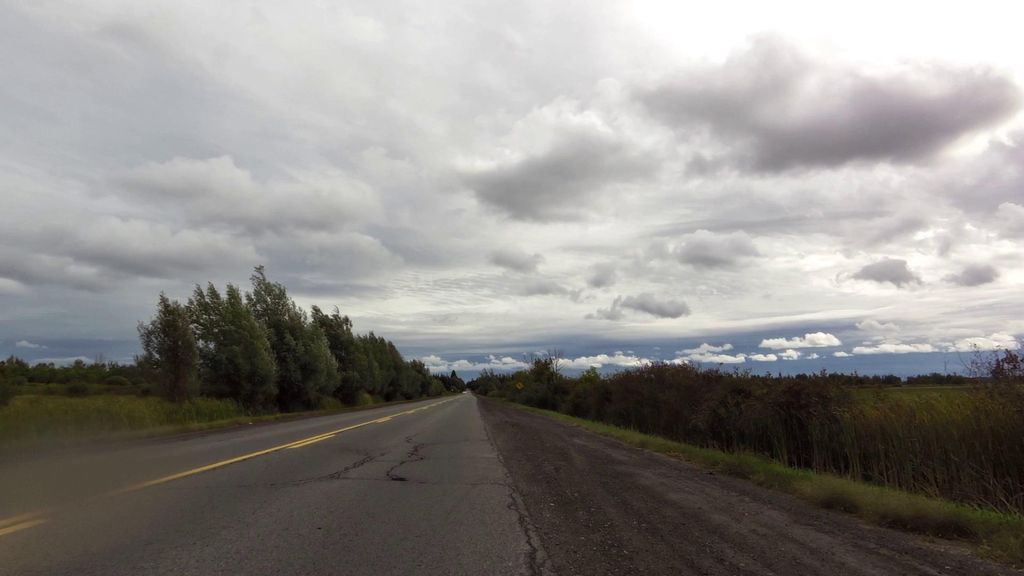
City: ottawa-gatineau